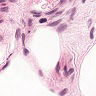
Metastatic tissue present: no